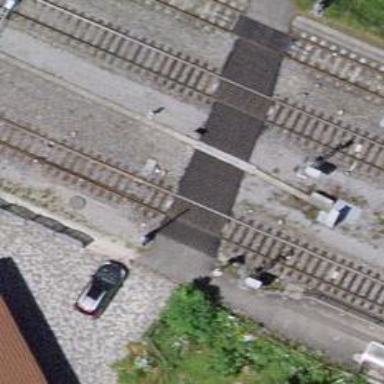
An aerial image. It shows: Railway switch.